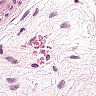
Metastatic tissue present: no